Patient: sex F, age 56
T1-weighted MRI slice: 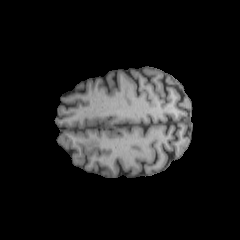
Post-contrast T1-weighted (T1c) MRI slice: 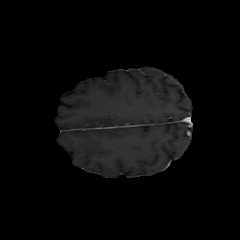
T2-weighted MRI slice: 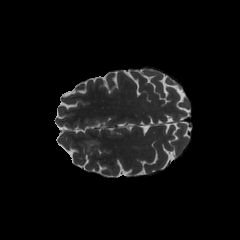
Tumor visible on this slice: yes
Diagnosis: Oligodendroglioma, IDH-mutant, 1p/19q-codeleted
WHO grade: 2